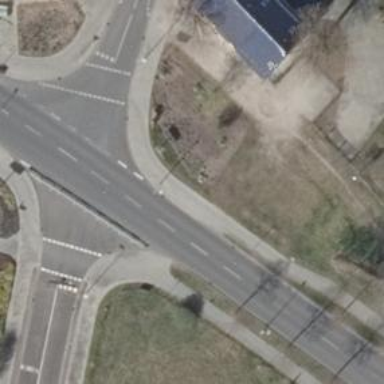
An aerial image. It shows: Unmarked crossing on the road.